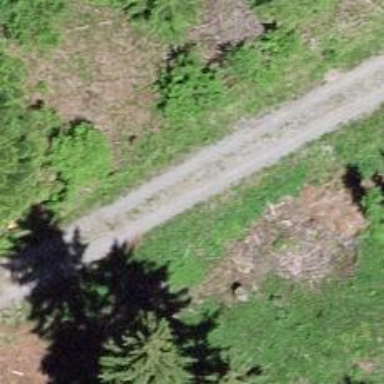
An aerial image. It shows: Gravel track with grade 2 tracktype.